Question: I have noticed that when using 'SKLabelNode' there is a second unnamed node added to the node tree. This node is actually an 'SKSpriteNode' which I am assuming is being used to display the text for the label, can anyone confirm this as I can't find any mention of this in the docs. My understanding was that 'SKLableNode' was a single self-contained node, I was curious to find out when looking at my display graph that it appears to have brought a friend to the party.

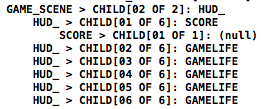
Answer: Yes, each label has a single SKSpriteNode child. Presumably the sprite is used to render the texture created from the label's font and text.
You won't find this mentioned in the docs as this is Sprite Kit internal behavior and subject to change.
PS: <URL> helps to find such Sprite Kit anomalies.